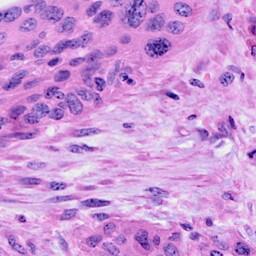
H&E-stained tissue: Cervix